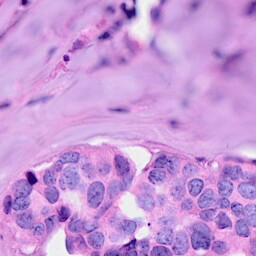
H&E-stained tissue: Breast